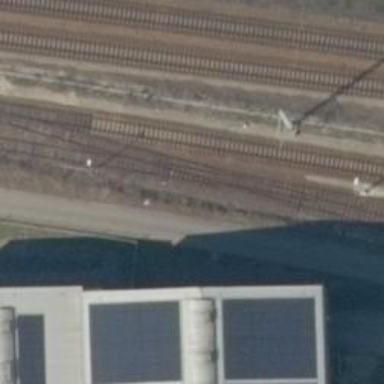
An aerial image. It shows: Railway switch.